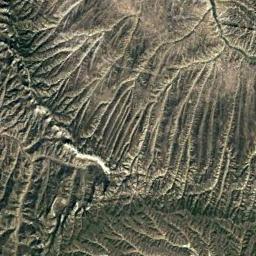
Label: mountain